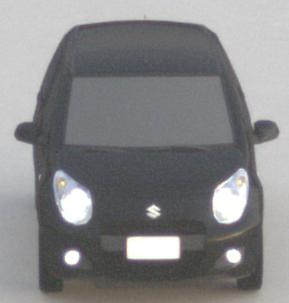
Make: Suzuki
Model: Alto 1.0
Detailed model: Alto (V)
Model produced from: 2011/02
Model produced until: 2011/03
Doors: 5
Color: black
Road condition: dry road
Daytime: sunrise or sunset
Contrast: low contrast